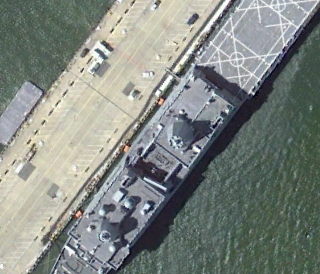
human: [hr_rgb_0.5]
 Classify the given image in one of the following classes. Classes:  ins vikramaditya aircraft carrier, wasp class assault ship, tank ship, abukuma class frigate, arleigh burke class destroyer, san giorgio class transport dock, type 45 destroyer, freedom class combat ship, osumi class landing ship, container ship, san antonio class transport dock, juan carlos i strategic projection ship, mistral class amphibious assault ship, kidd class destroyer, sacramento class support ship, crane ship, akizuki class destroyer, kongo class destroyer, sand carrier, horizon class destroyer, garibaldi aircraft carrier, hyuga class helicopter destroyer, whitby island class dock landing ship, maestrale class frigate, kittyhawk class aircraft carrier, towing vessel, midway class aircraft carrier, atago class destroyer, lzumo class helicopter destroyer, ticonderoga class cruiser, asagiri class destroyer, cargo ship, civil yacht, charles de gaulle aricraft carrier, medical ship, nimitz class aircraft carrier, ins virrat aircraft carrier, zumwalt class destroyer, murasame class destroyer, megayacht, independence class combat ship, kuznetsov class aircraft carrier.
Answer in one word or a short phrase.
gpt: San Antonio class transport dock